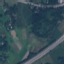
Land use / land cover: Highway